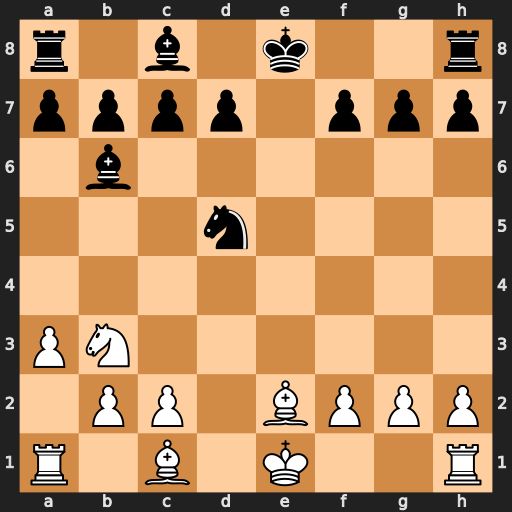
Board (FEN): r1b1k2r/pppp1ppp/1b6/3n4/8/PN6/1PP1BPPP/R1B1K2R
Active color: w
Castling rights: KQkq
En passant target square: -
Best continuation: c4 Nf6 c5 Bxc5 Nxc5